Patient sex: M
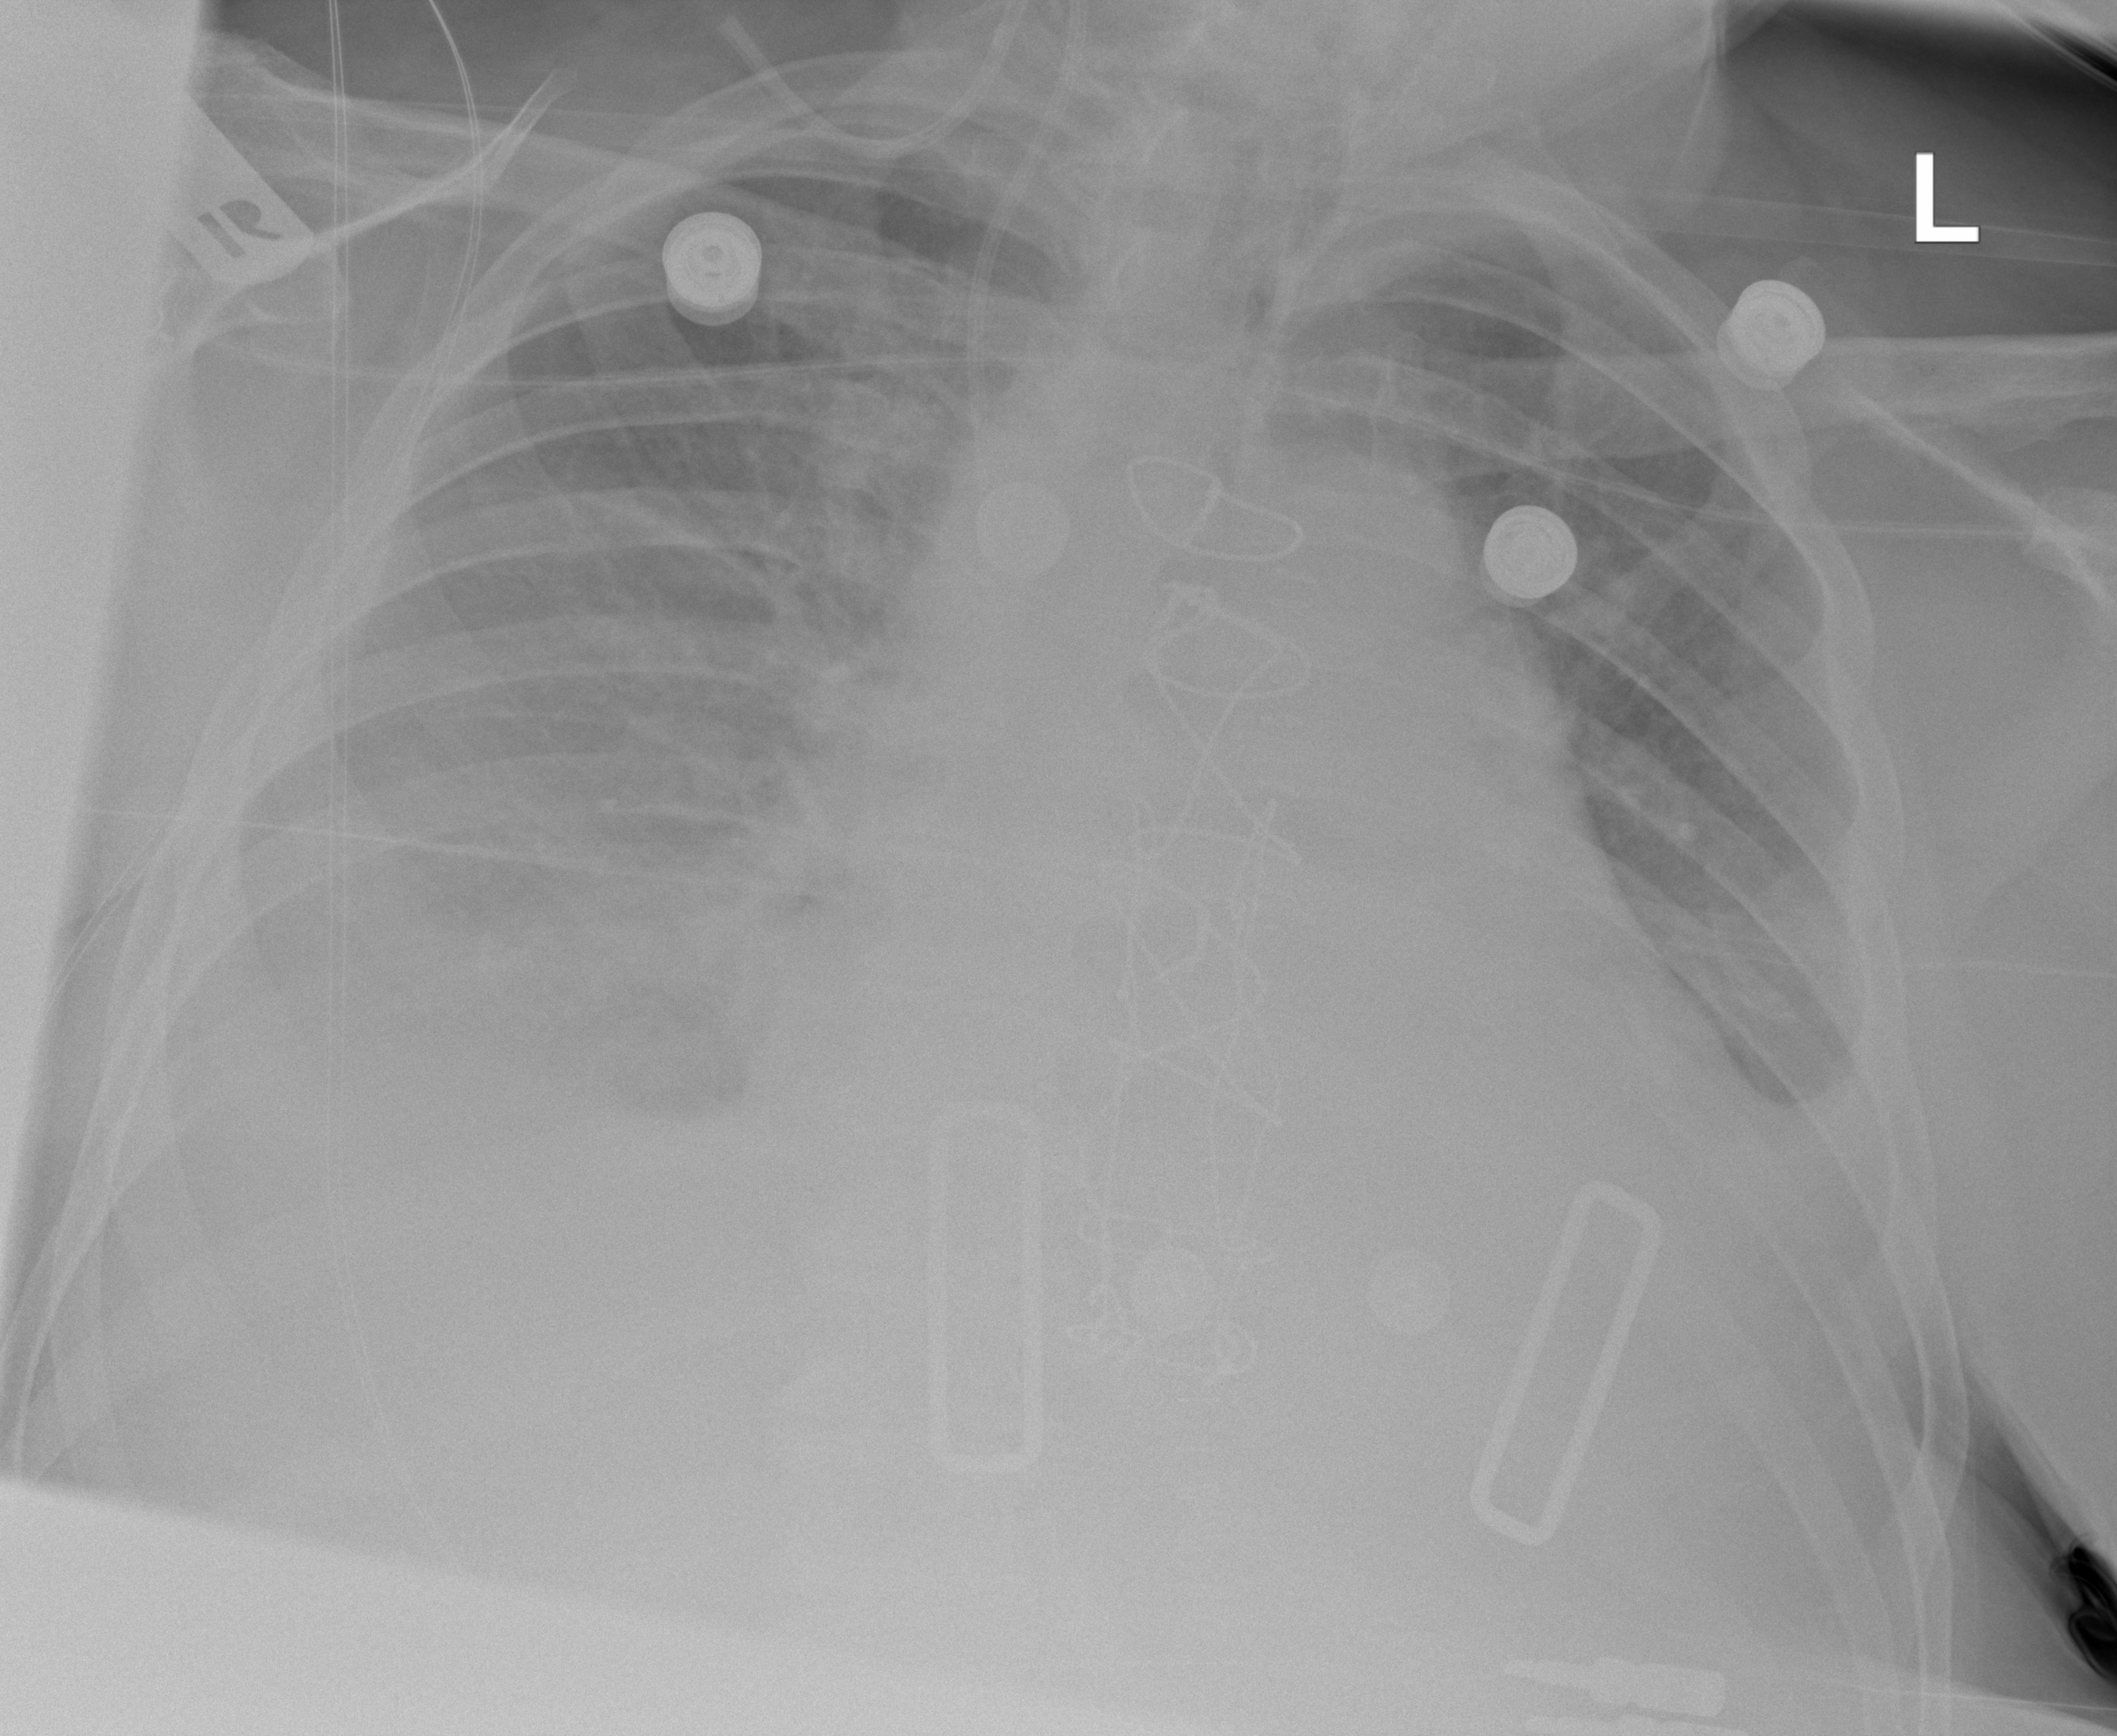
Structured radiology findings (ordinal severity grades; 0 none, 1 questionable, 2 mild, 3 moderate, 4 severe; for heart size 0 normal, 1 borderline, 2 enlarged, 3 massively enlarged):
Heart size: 2
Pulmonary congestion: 2
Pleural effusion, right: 2
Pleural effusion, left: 3
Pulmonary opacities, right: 2
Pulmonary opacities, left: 0
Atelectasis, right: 2
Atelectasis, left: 2